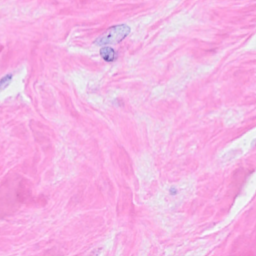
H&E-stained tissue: Breast